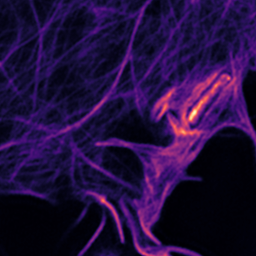
Label: Super-resolution F-actin image